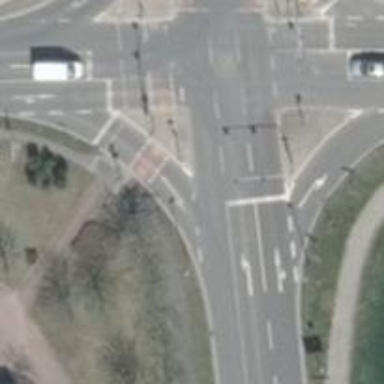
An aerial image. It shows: Signalized crossing with traffic signals.